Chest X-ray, AP view. Patient: 22 years old, sex F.
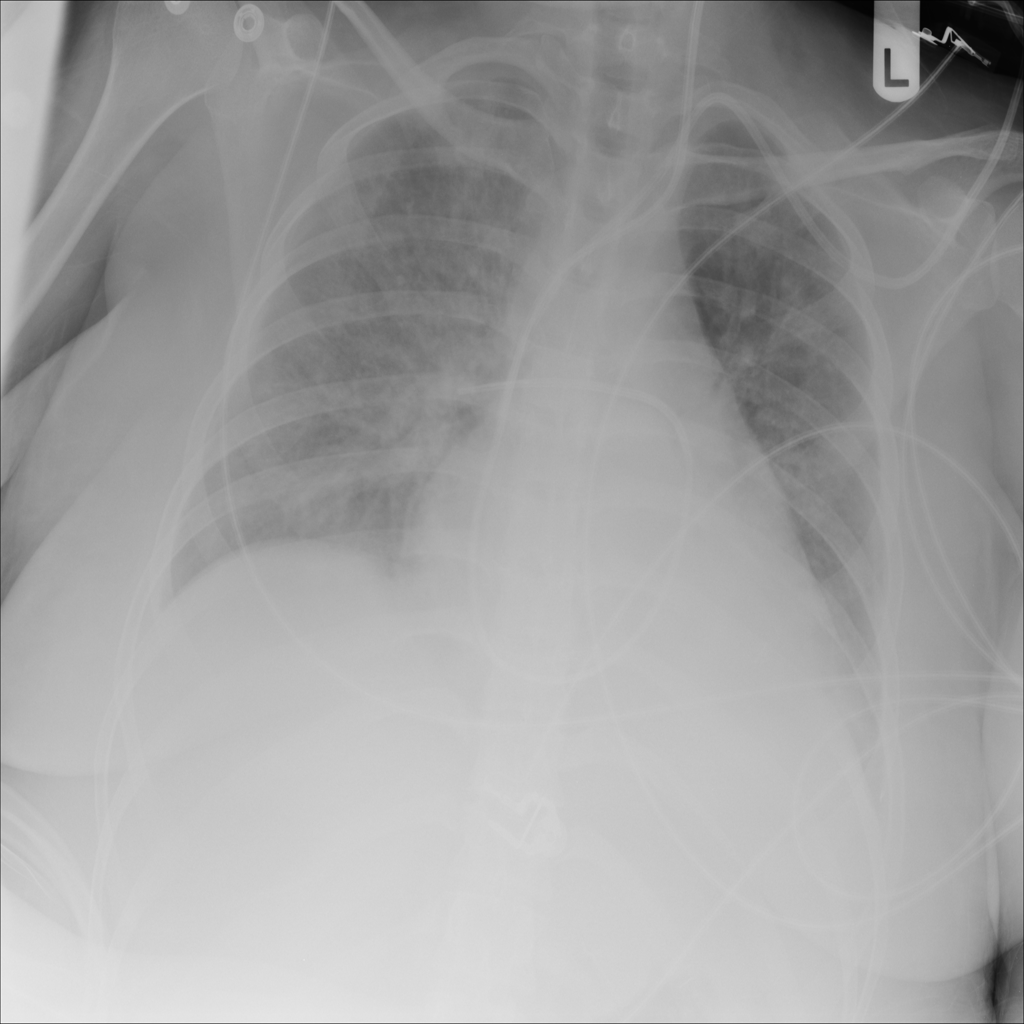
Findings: Infiltration